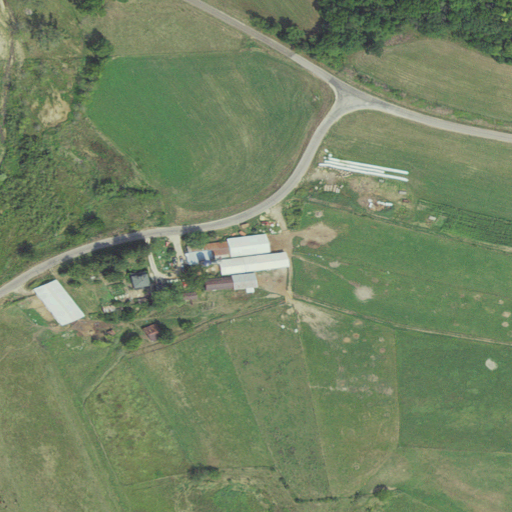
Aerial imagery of valley in Wisconsin named Deadman Hollow containing pasture, open development, low intensity development, deciduous forest, medium intensity development, and woody wetlands